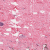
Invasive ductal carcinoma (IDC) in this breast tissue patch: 0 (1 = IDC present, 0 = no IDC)